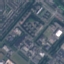
Land use / land cover: Industrial